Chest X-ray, AP view. Patient: 43 years old, sex M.
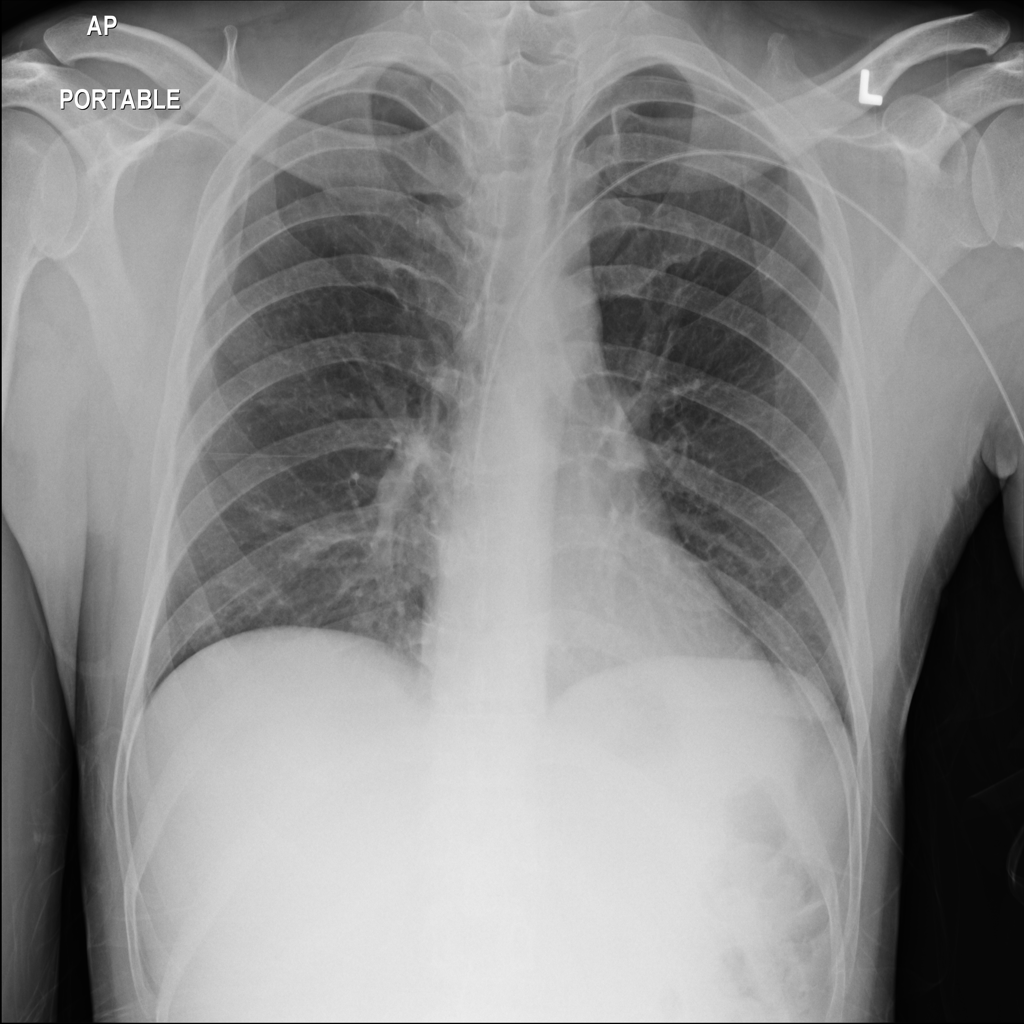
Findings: No Finding